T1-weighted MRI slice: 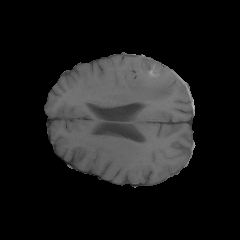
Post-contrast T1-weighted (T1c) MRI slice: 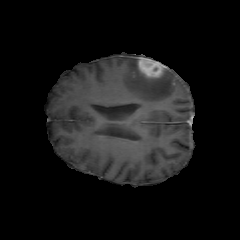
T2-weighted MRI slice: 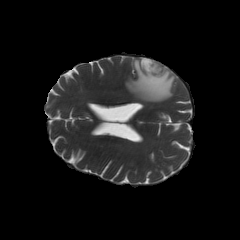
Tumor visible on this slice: yes